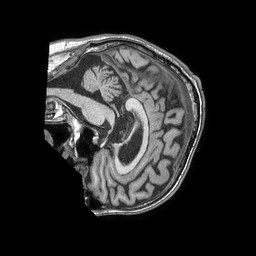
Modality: T1w
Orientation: sagittal
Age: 54
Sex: male
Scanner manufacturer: philips
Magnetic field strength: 1.5 T
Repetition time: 0.007556 s
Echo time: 0.003443 s